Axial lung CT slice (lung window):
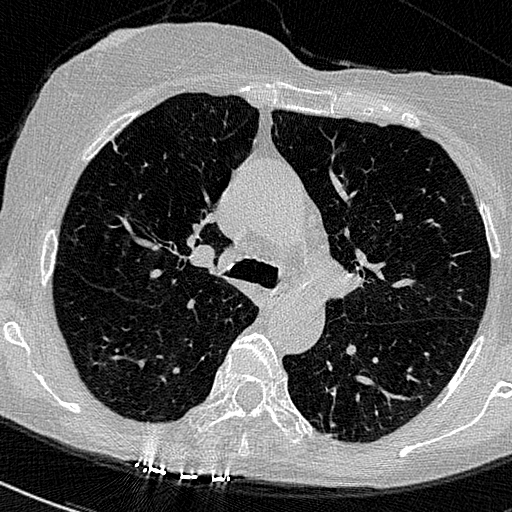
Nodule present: no